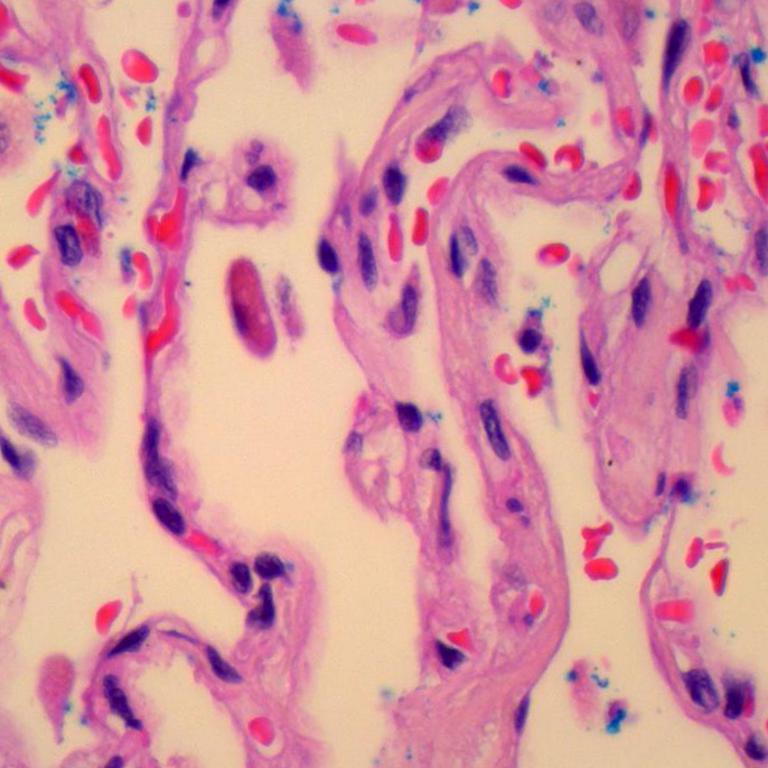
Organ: lung
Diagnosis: benign